Interaction volume radius: 10 \u00c5
Interaction volume height: 10 \u00c5
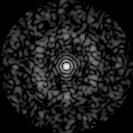
Disorder parameter: 0.794